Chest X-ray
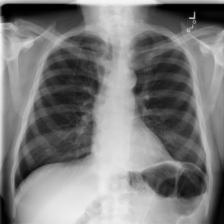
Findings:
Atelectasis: negative
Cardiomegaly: negative
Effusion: negative
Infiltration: negative
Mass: negative
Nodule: negative
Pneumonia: negative
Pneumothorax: negative
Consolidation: negative
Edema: negative
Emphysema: negative
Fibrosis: negative
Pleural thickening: negative
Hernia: negative